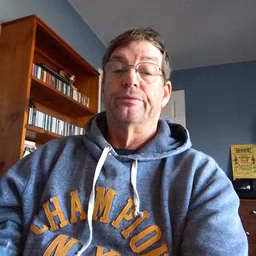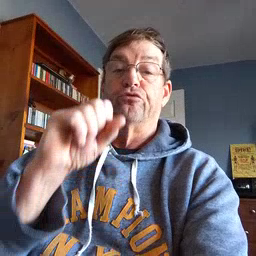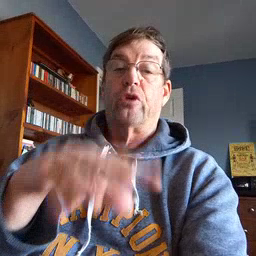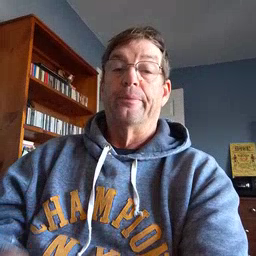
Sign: drop